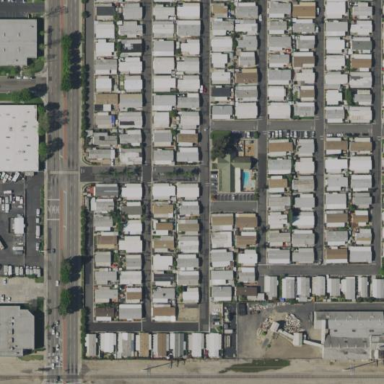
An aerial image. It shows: Residential area known as trailer park.